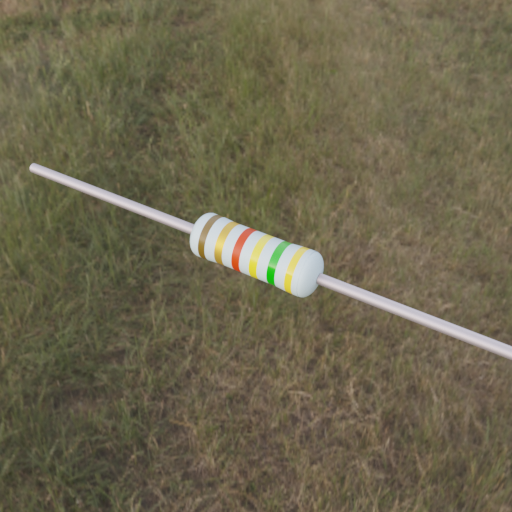
Resistor colour bands (in order): brown, gold, red, yellow, green, yellow